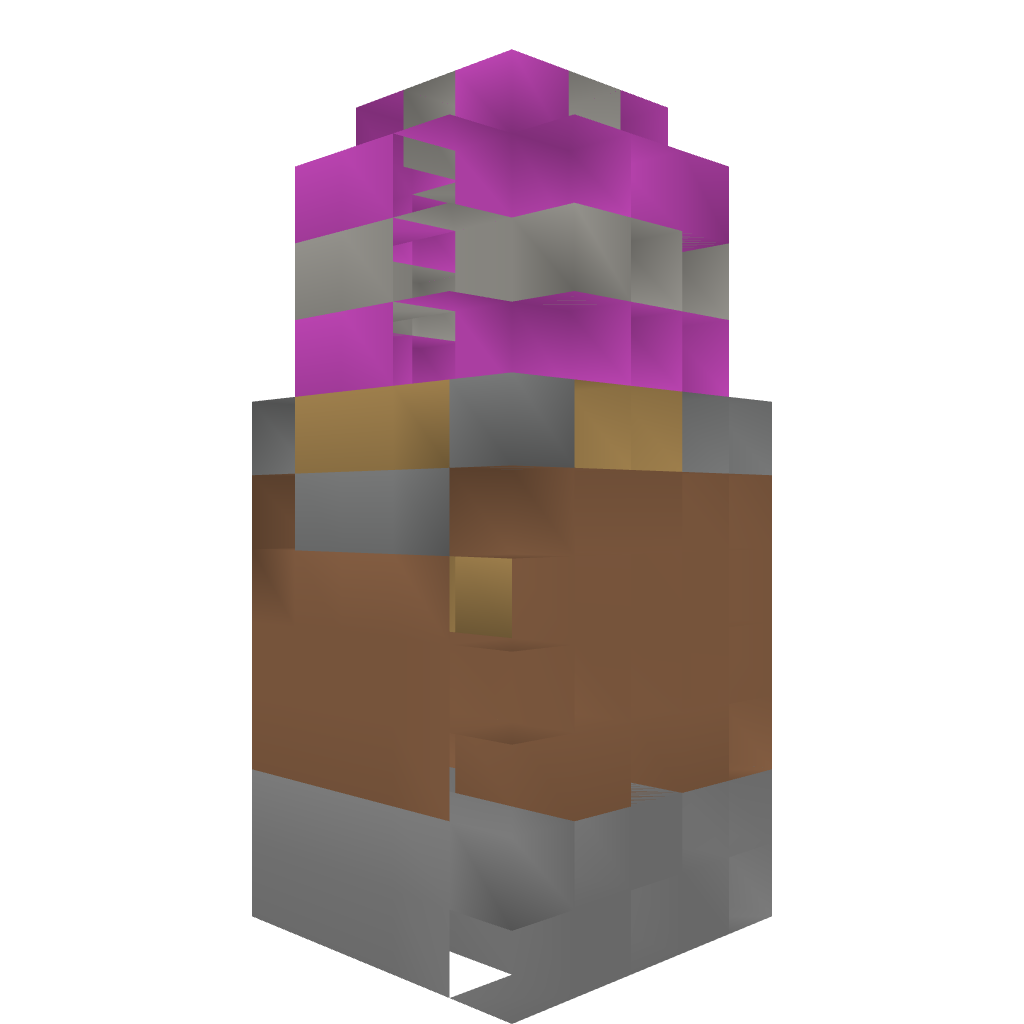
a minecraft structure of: Trading booth